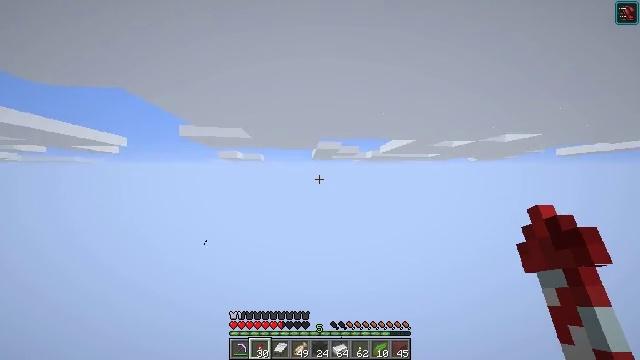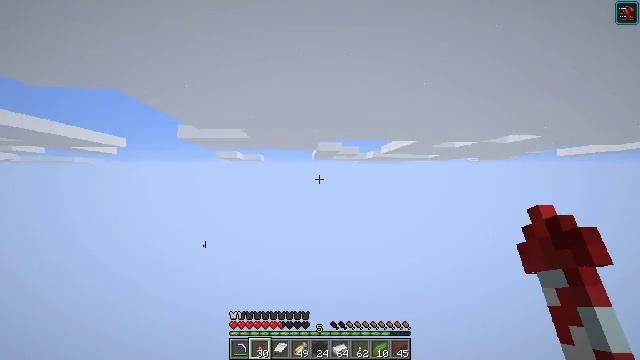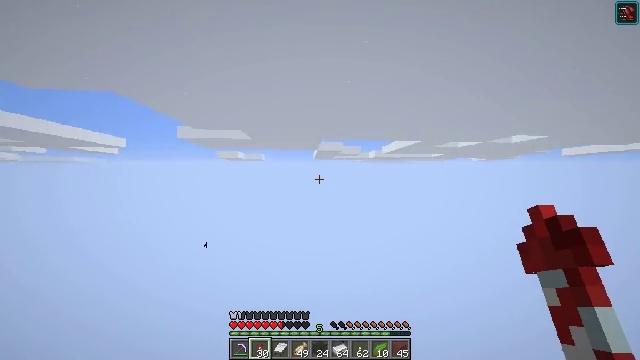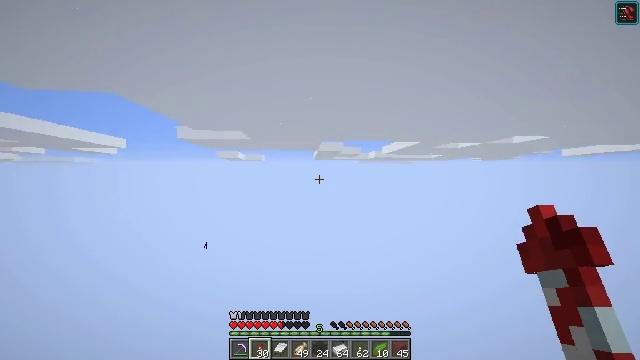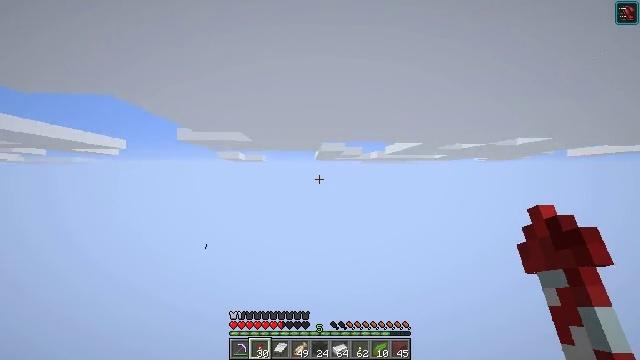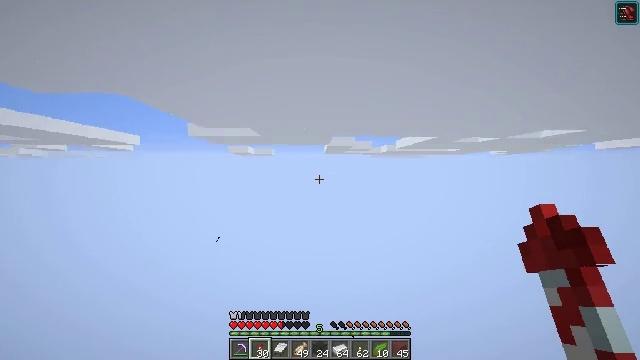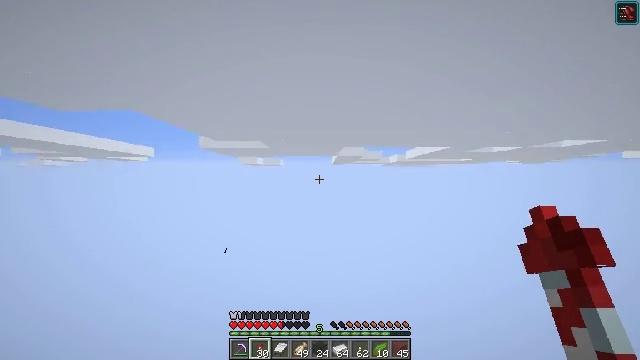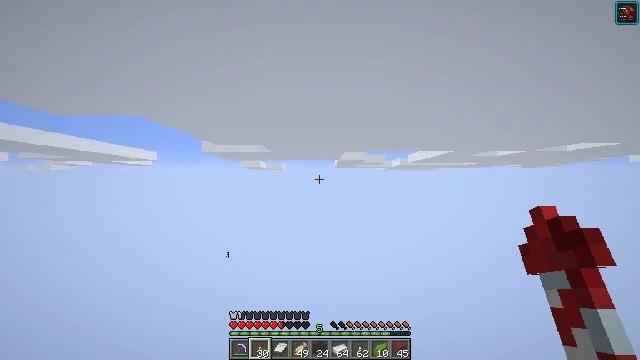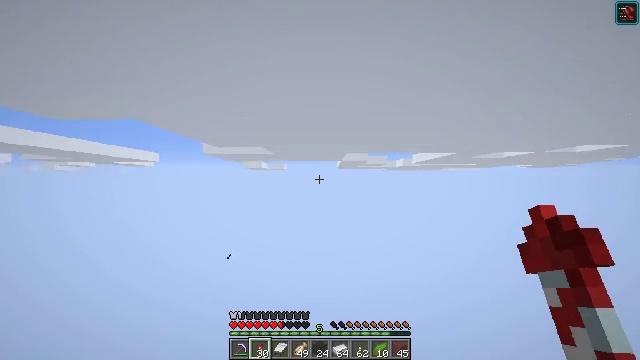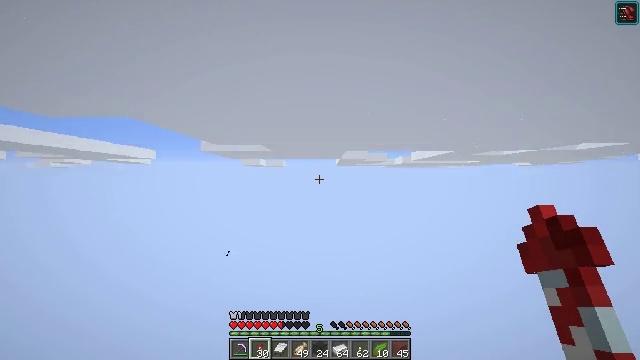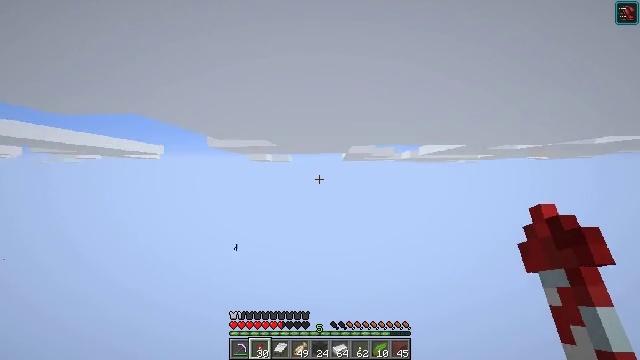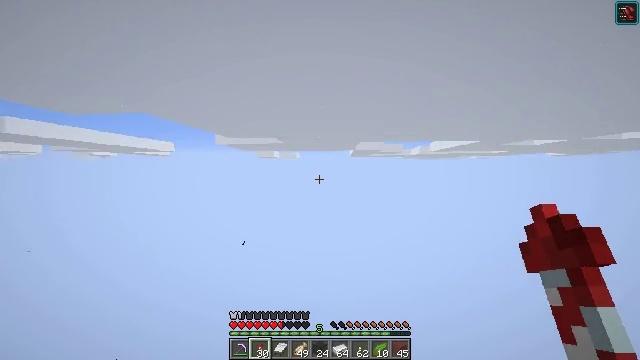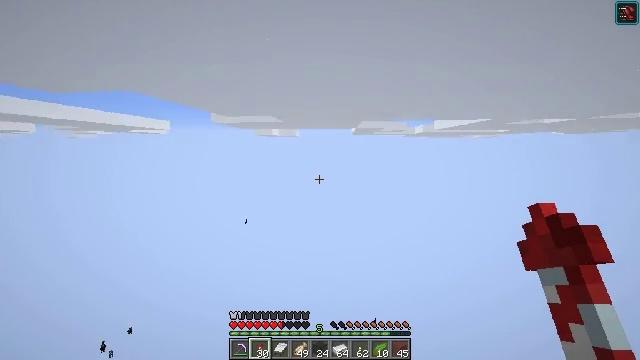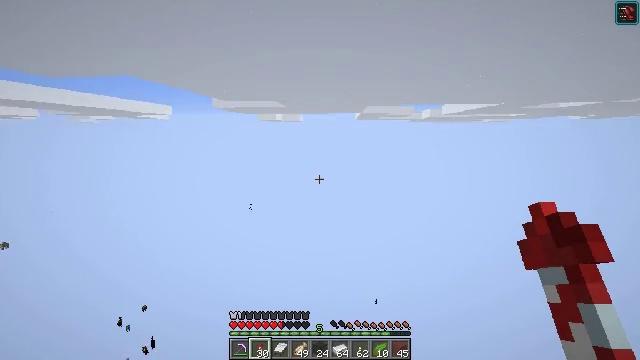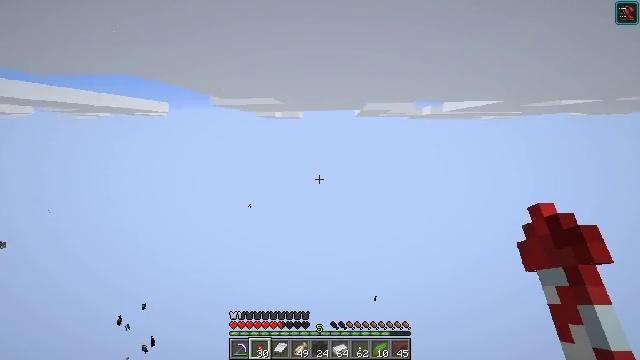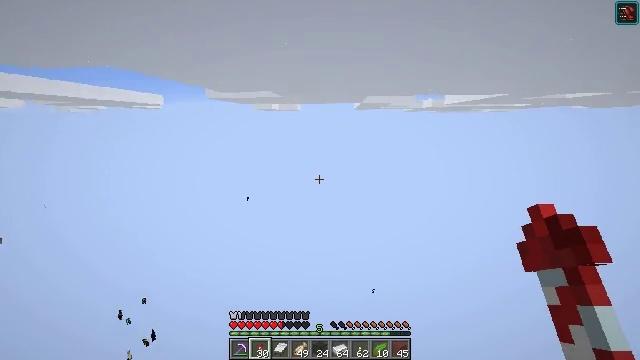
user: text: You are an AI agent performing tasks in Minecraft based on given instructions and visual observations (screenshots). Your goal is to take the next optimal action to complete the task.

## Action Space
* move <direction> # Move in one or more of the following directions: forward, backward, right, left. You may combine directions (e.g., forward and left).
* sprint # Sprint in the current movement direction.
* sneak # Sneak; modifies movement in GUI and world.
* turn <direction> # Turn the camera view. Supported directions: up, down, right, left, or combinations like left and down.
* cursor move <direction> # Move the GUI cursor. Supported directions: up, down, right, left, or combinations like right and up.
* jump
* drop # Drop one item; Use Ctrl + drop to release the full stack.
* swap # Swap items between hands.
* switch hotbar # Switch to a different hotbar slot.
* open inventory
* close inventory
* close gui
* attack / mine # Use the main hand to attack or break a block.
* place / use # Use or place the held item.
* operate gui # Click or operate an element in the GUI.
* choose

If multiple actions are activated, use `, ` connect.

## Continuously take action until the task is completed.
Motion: motion action
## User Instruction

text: Create iron nugget from iron ingot.
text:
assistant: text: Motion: no_op
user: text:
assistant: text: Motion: no_op
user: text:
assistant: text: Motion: no_op
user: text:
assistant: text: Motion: no_op
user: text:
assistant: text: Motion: turn left and down
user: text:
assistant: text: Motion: turn left and up
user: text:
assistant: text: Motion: turn up
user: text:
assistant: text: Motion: no_op
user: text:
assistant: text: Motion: no_op
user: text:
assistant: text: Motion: turn left and down
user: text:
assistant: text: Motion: turn left and down
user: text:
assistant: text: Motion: turn down
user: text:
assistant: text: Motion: turn left and down
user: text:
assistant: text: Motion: turn down
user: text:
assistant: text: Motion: turn down
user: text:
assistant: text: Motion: turn down
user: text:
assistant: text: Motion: turn right and down
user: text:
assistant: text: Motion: no_op
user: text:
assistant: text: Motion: no_op
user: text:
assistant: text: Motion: no_op
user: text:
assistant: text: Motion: no_op
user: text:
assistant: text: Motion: no_op
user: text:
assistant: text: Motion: no_op
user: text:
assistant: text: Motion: no_op
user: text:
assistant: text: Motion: no_op
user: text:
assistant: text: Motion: no_op
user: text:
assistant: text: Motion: no_op
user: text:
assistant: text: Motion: no_op
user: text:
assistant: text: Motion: no_op
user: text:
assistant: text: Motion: no_op